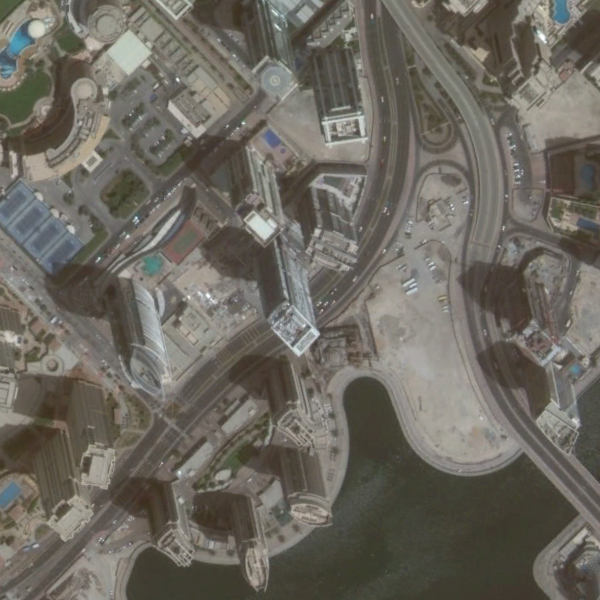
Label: Commercial